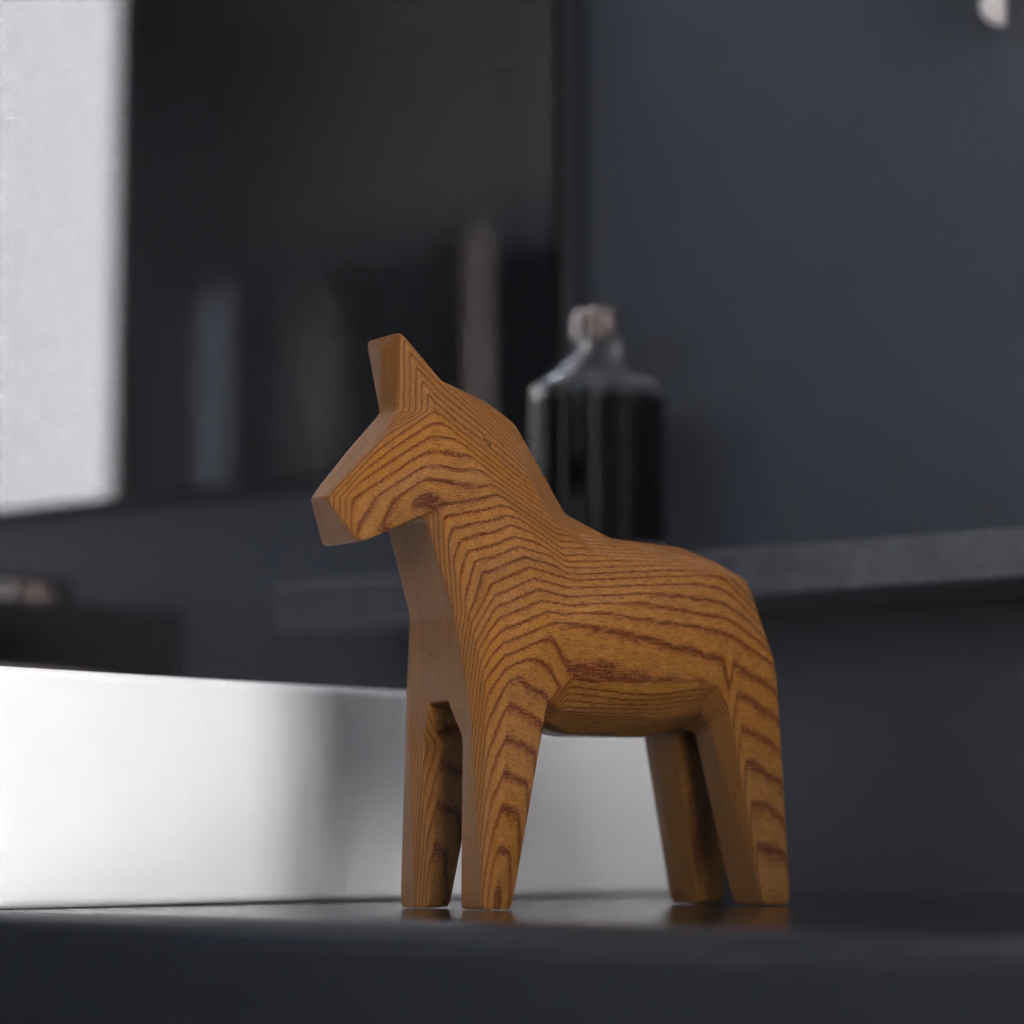
A high quality rendering of a dalahest_oak dalecarlian horse figurine made of varnished dark oak standing on a dark bathroom counter in an a clothing store with cold dimmed artificial lighting,medium shot low angle left front side, 100 mm, f 4